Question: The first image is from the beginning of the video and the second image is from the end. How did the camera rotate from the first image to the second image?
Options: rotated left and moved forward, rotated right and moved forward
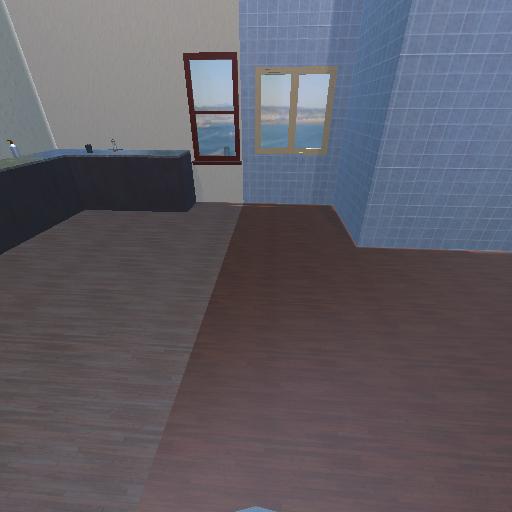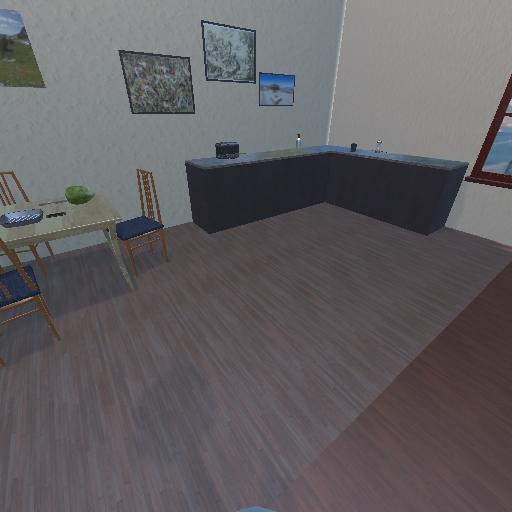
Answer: rotated left and moved forward